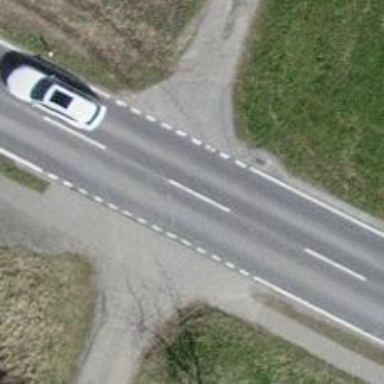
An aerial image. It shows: Secondary road.